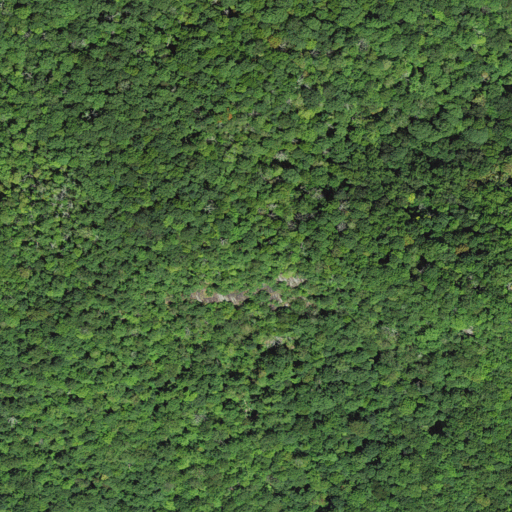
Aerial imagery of ridge(s) in North Carolina named Little Kitchens Ridge containing deciduous forest, mixed forest, and evergreen forest